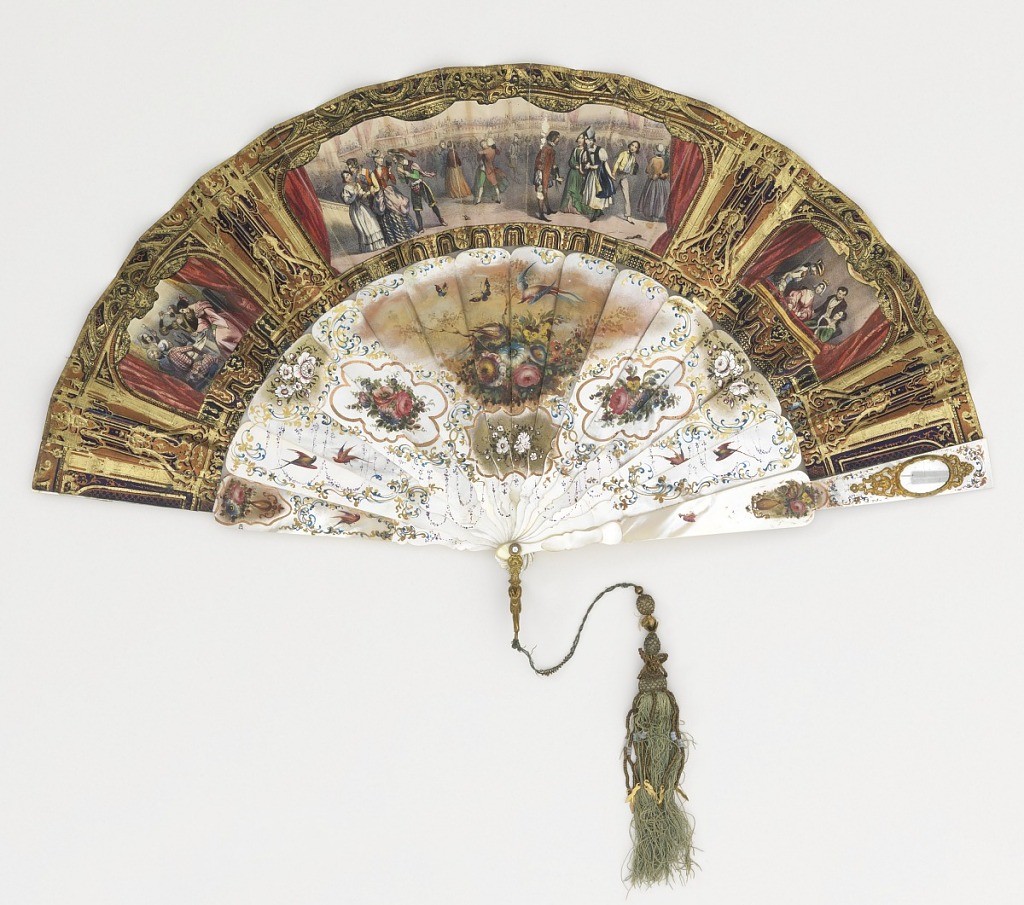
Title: Pleated fan
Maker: Charles Bour, French, 1814–1881
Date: mid- 19th century
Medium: Gilded paper leaf with hand-colored lithographs framed by embossed, glazed paper, gilded and painted mother-of-pearl sticks with hand-colored lithograph, mirror with gold frame in guards, white paste jewel rivet head, gilt metal bail, silk tassel with gilt ornaments and glass beads
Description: Pleated fan. Gilded paper leaf with lithographs. Obverse: purple and copper-colored paper gilded showing three proscenium arches with curtains and pseudo-Renaissance motifs framing hand-colored lithographs of theatrical Spanish scenes. At left, a drinking party in fancy dress; at center, a large masked ball; at right, a queen and three attendants in a loge. Reverse: Three framed hand-colored lithographs of Spanish scenes in mountainous country. At left, two women at a well listening to minstrels; in center, groups of men at leisure with horses and riders; at right, men with a donkey. Gilded mother-of-pearl sticks, brilliantly painted on obverse and reverse with birds, flowers and scrolls.  Reverse sticks decorated with small painted lithograph of Chenonceau. Oval mirror with gold frame set in guards. White paste jewel rivet head; gilt metal bail. Pale green silk tassel with gilt ornaments and beads.